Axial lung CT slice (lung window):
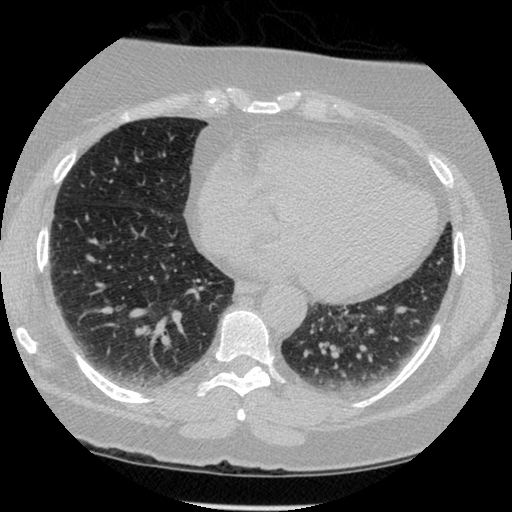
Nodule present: no